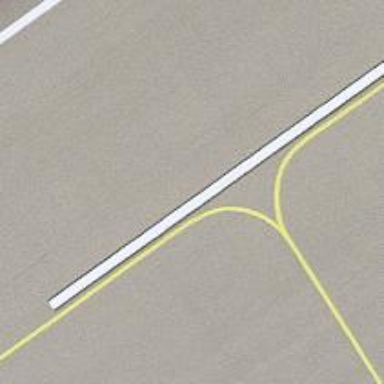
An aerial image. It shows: View of taxiway at the airport.